Interaction volume radius: 5 \u00c5
Interaction volume height: 15 \u00c5
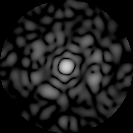
Disorder parameter: 0.7784